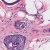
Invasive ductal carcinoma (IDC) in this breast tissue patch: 0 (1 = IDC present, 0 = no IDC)